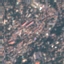
Label: Residential